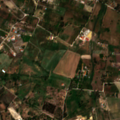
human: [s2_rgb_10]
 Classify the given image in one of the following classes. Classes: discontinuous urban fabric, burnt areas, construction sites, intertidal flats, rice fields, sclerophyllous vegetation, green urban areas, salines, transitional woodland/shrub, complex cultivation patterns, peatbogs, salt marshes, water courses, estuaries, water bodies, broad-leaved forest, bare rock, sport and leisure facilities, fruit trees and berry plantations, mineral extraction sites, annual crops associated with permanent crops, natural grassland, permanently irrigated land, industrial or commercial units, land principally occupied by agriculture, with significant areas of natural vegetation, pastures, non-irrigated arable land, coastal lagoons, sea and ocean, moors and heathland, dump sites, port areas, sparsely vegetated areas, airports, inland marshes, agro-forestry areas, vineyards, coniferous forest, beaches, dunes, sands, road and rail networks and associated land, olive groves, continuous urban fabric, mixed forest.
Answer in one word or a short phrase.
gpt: continuous urban fabric